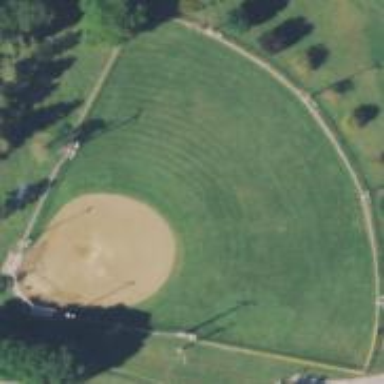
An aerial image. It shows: Baseball pitch for leisure and sports activities.